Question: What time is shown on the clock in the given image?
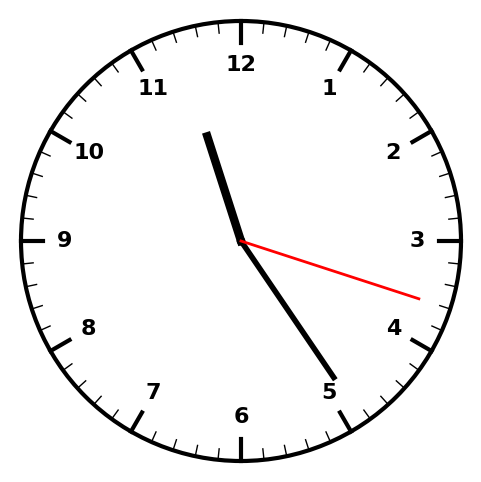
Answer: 11:24:18